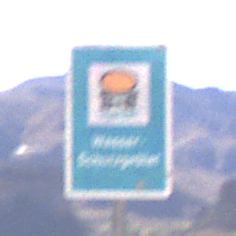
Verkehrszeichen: Wasserschutzgebiet
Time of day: Midday
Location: Outdoor (Nature)
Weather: Clear
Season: NotSpecified
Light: Natural